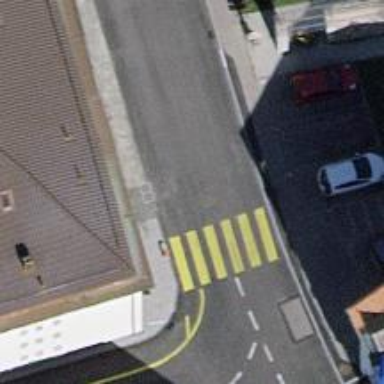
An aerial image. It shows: Marked crossing on the road.